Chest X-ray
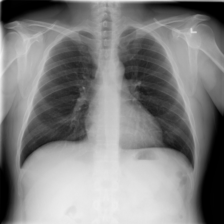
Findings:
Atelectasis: negative
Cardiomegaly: negative
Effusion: negative
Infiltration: negative
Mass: negative
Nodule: negative
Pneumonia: negative
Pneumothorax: negative
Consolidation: negative
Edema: negative
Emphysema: negative
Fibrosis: negative
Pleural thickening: negative
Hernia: negative